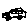
Label: car